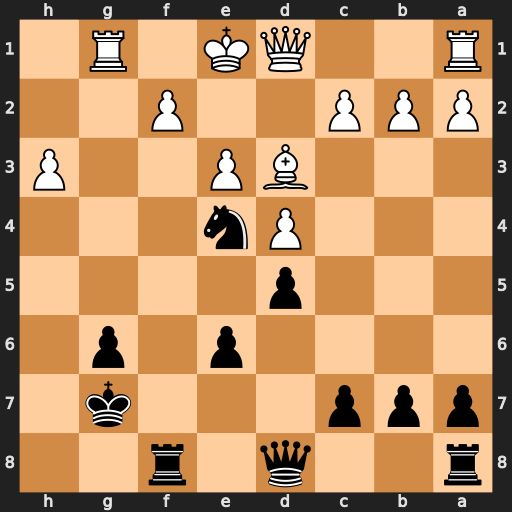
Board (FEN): r2q1r2/ppp3k1/4p1p1/3p4/3Pn3/3BP2P/PPP2P2/R2QK1R1
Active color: b
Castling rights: Q
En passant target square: -
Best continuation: Qh4 Rg2 Nxf2